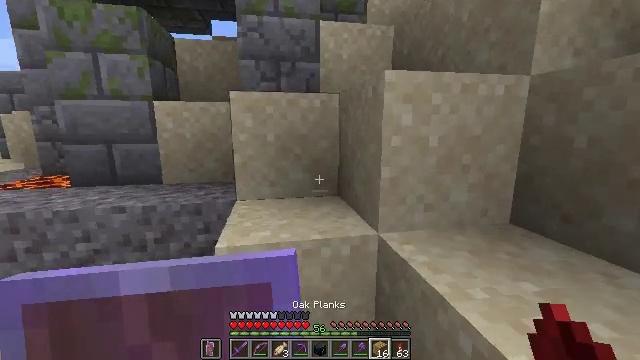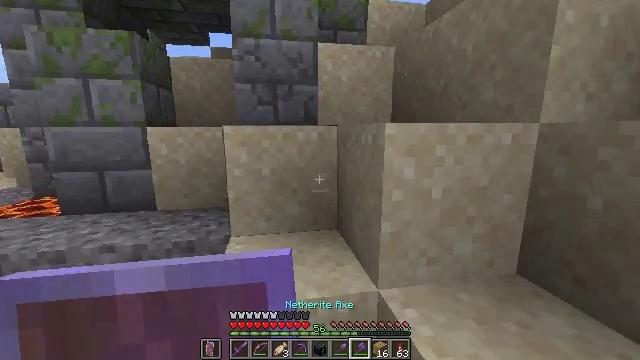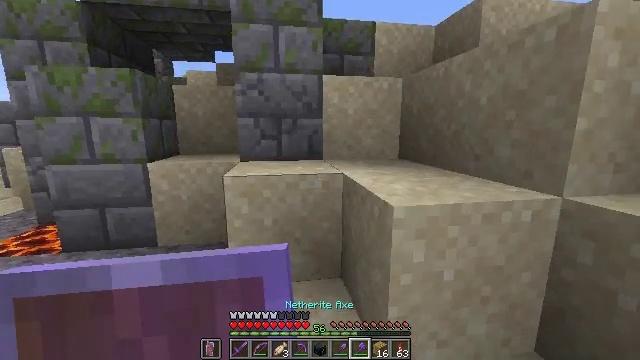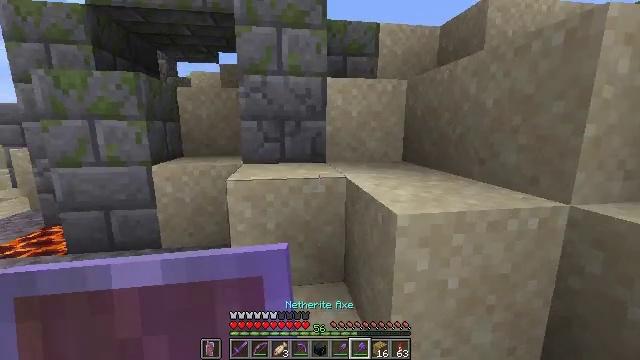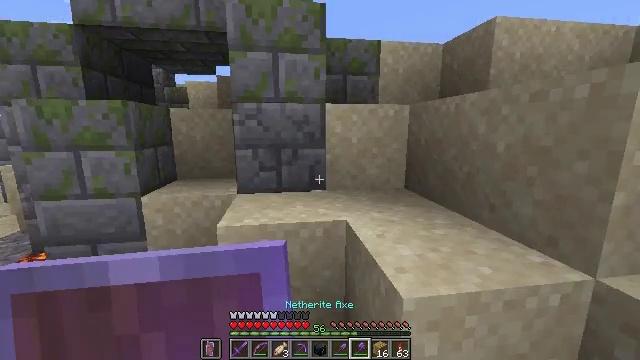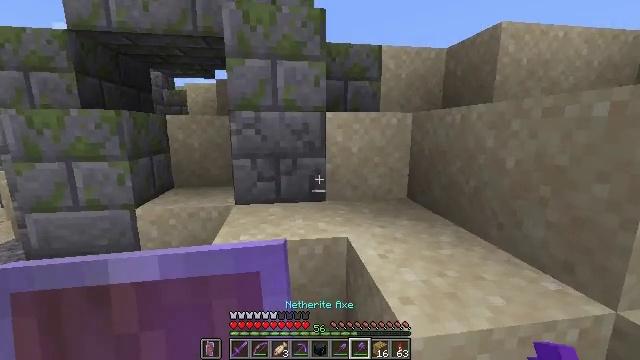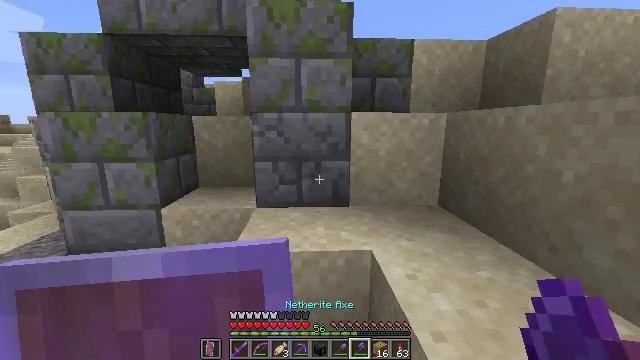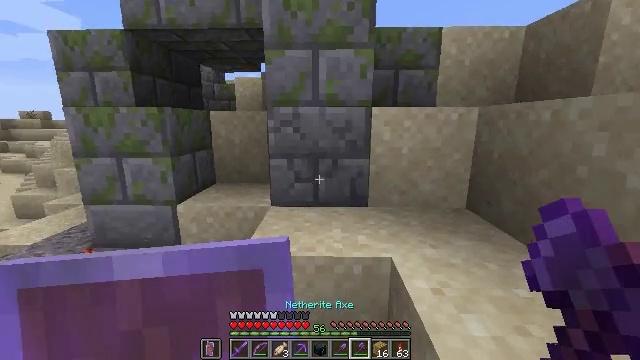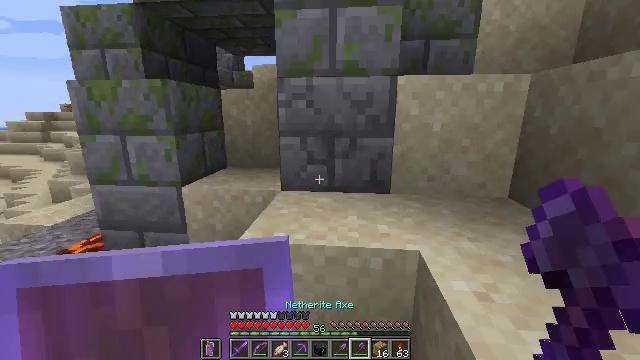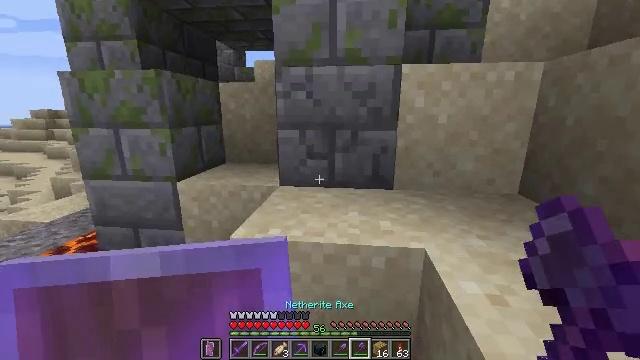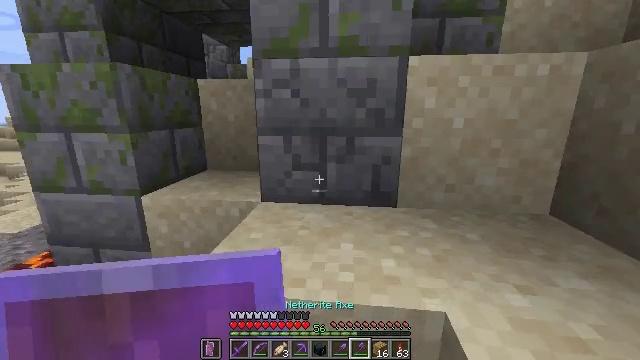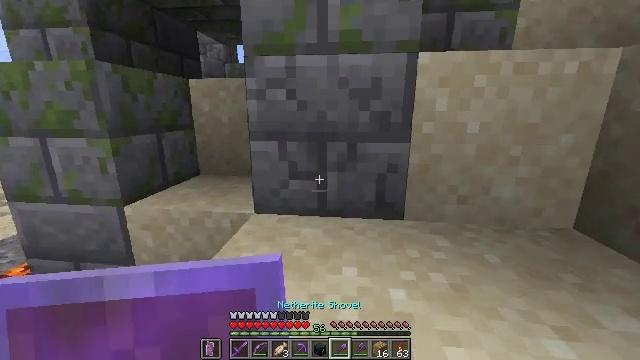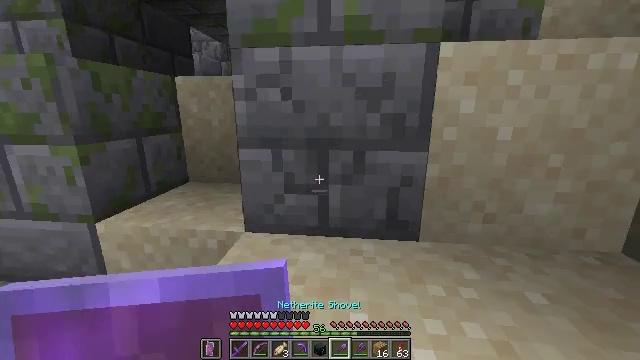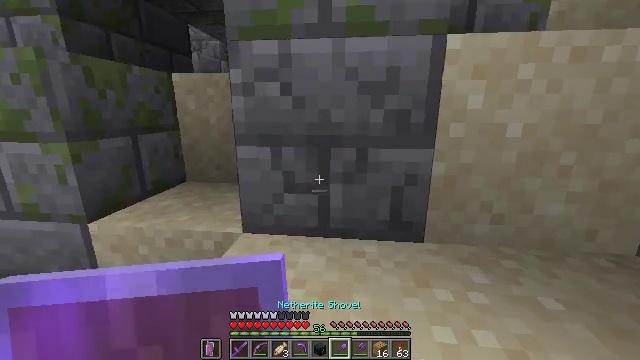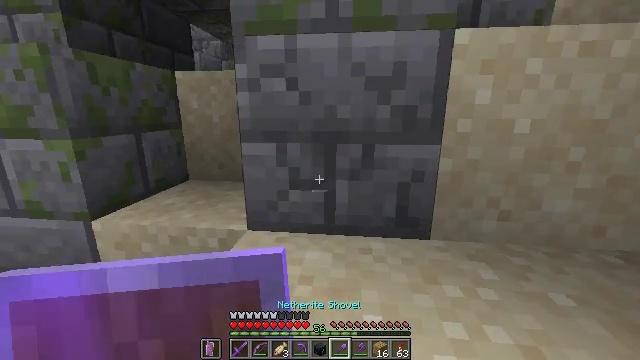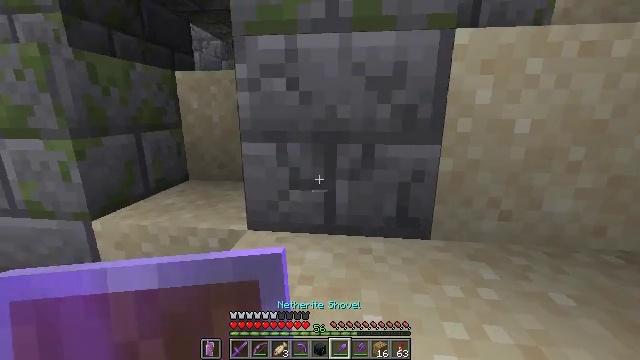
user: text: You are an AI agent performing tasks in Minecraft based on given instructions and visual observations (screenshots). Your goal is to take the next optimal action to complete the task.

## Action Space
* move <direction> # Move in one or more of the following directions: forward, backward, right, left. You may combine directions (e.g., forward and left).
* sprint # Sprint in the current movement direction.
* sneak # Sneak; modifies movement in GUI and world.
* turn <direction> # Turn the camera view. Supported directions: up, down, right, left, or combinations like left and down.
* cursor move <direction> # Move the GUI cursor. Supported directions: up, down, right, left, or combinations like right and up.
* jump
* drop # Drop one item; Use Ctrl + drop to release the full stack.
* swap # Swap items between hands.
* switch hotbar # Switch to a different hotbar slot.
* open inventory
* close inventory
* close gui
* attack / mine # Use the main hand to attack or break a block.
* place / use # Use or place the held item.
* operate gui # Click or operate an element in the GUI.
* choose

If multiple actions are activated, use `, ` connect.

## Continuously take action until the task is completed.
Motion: motion action
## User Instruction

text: Mine sand by the water.
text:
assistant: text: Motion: move forward, jump
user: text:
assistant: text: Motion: move forward, turn left, jump
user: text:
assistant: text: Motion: move forward, jump
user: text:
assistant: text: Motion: move forward, jump
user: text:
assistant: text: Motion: move forward, jump
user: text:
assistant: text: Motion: move forward, turn left
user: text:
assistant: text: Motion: move forward, turn left
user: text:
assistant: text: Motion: move forward, turn left and down
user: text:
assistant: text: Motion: move forward
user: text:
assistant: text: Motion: move forward
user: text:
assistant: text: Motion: move forward
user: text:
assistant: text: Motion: move forward
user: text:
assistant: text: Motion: move forward
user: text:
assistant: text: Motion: move forward
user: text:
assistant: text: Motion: move forward
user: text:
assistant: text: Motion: no_op
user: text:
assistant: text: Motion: turn left and down
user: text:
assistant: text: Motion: turn left and down
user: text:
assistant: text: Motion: turn left and down
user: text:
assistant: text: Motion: no_op
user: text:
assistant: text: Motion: no_op
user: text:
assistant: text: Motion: turn right and down
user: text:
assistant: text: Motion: no_op
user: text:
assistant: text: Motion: no_op
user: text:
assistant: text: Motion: no_op
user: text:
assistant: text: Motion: no_op
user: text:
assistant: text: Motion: no_op
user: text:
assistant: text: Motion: move forward and move left
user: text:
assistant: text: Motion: move forward and move left, turn right
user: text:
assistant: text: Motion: move forward and move left, turn right